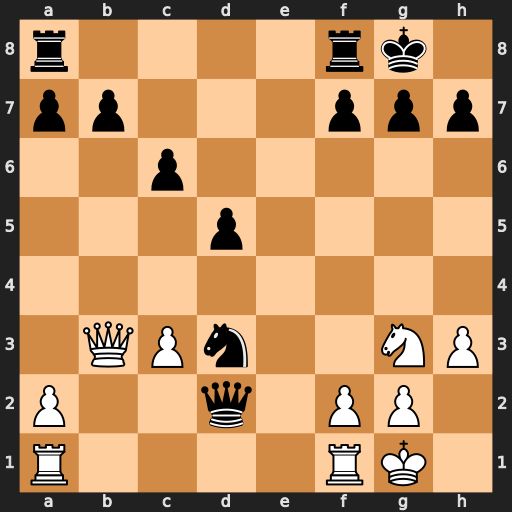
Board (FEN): r4rk1/pp3ppp/2p5/3p4/8/1QPn2NP/P2q1PP1/R4RK1
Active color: w
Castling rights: -
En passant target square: -
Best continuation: Rad1 Qb2 Rxd3 Qxb3 axb3